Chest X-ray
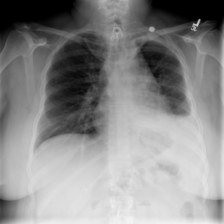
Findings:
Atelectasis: negative
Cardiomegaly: negative
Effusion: negative
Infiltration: negative
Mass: negative
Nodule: negative
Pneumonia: negative
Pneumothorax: negative
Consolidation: negative
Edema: negative
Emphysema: negative
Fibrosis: negative
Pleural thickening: positive
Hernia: negative